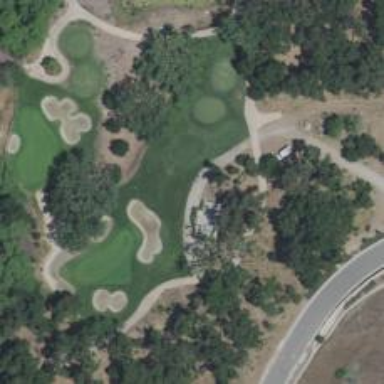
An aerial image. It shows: Path for both road and golf.